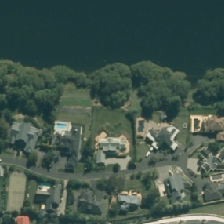
Land cover: urban_parkland